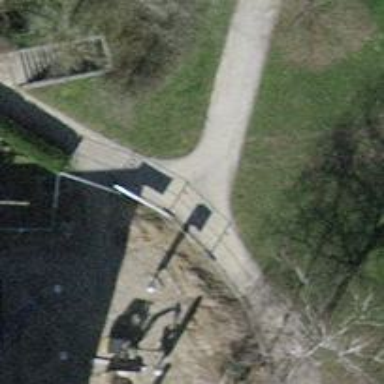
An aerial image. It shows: Footway made of cobblestone.